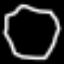
Label: octagon